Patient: sex M, age 55
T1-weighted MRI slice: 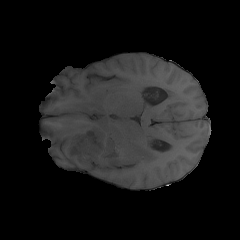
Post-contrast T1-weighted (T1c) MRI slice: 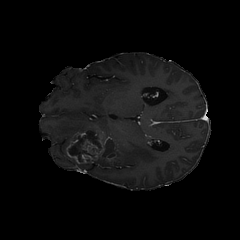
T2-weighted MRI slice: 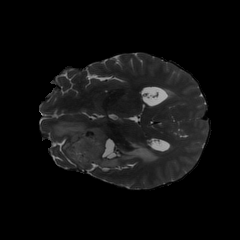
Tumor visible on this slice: yes
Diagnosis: Glioblastoma, IDH-wildtype
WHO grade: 4